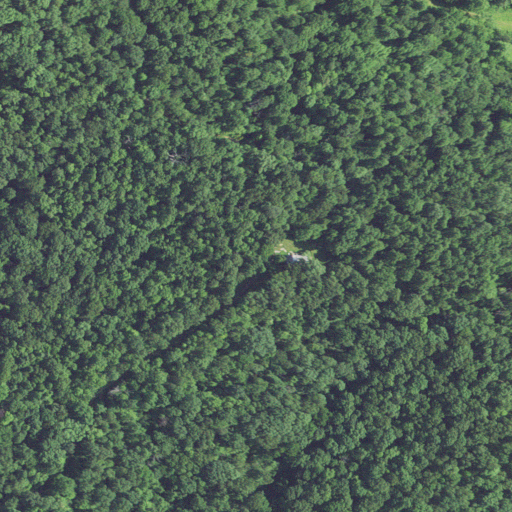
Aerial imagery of mountain in West Virginia named Hickory Knob containing deciduous forest, open development, and shrub